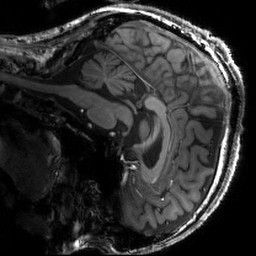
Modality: T1w
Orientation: sagittal
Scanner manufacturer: siemens
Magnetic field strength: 6.98 T
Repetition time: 1.8 s
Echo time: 0.00297 s